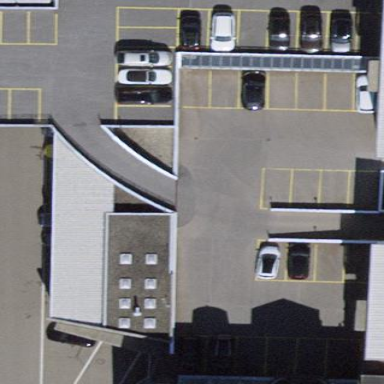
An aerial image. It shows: Building with rooftop parking area.